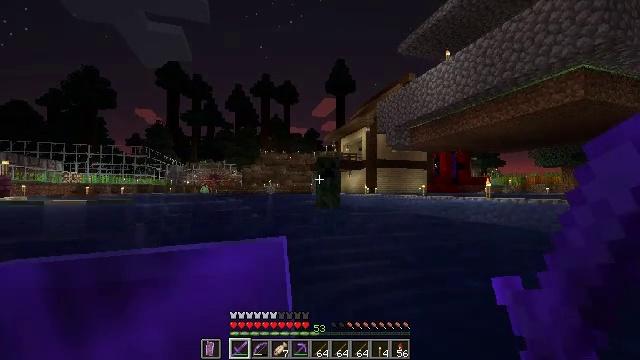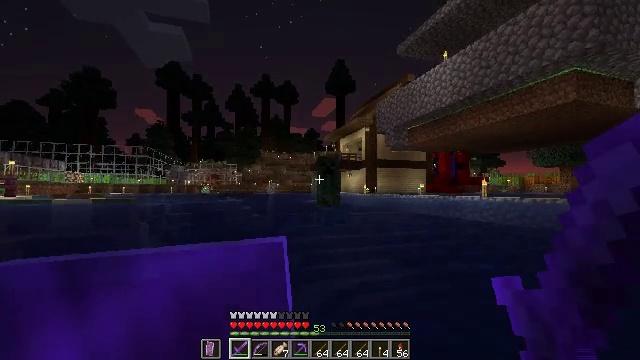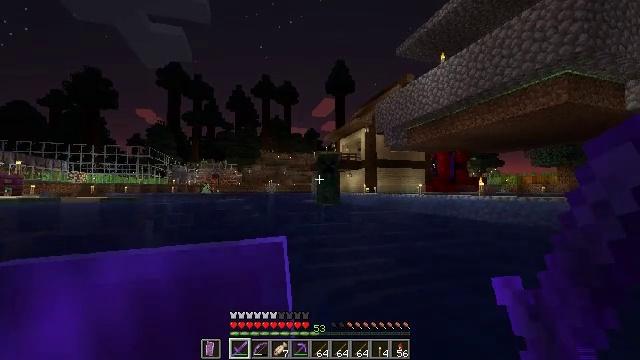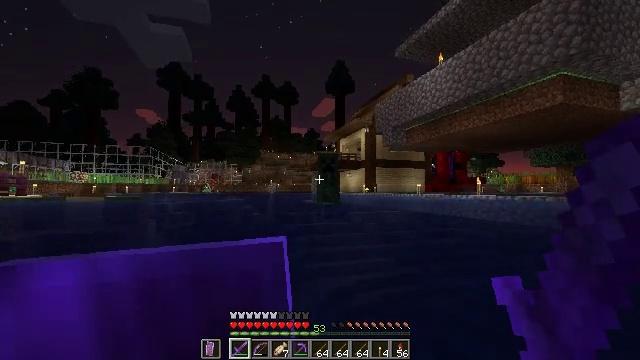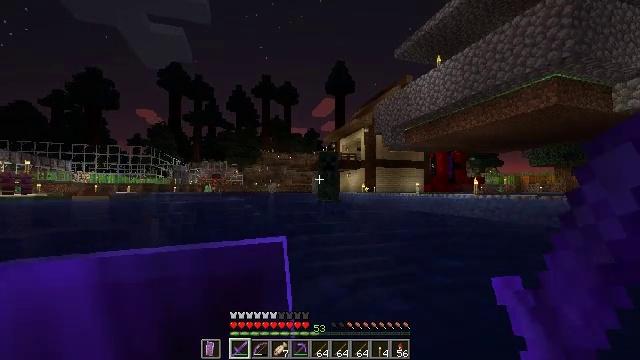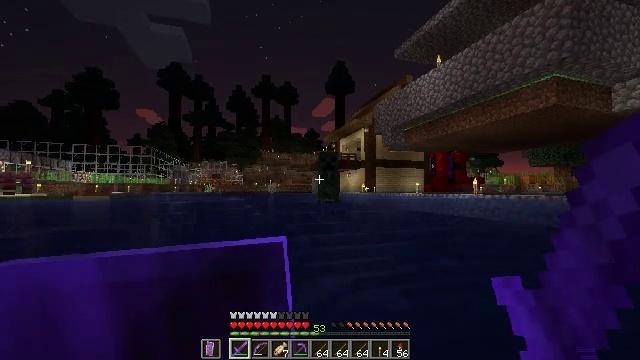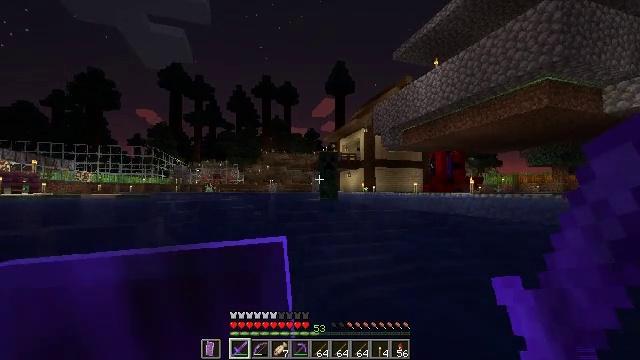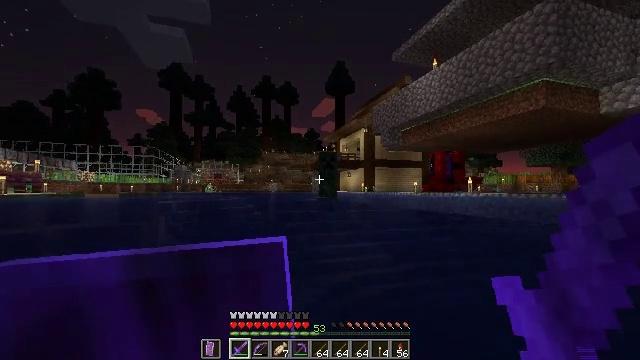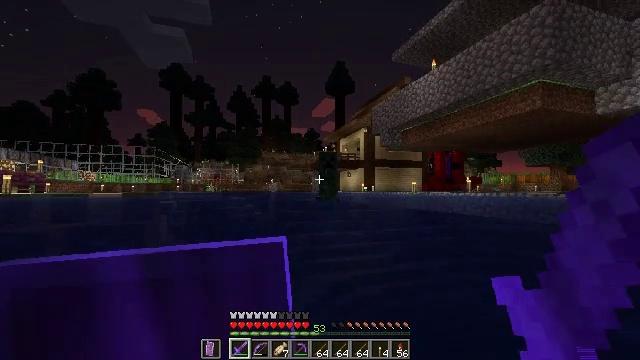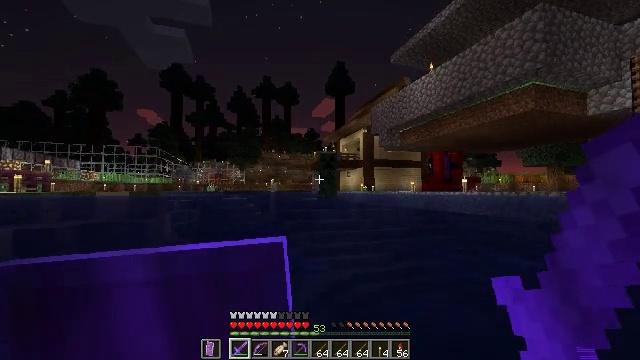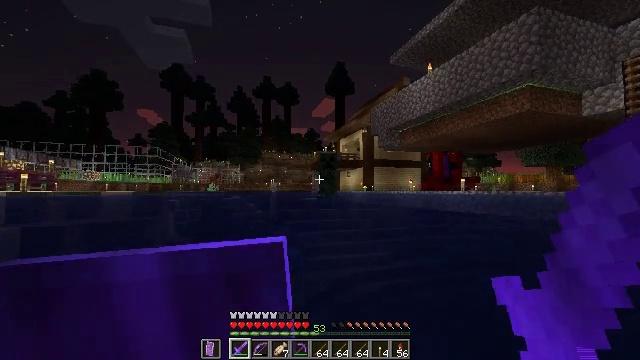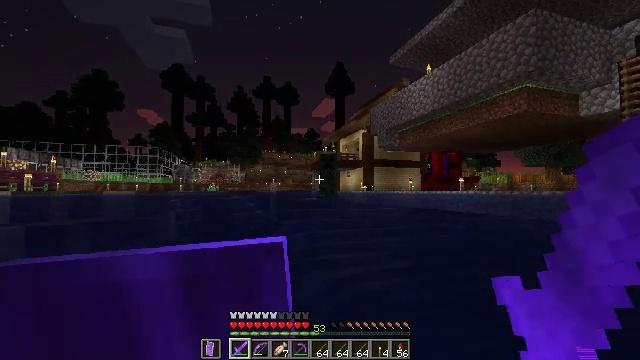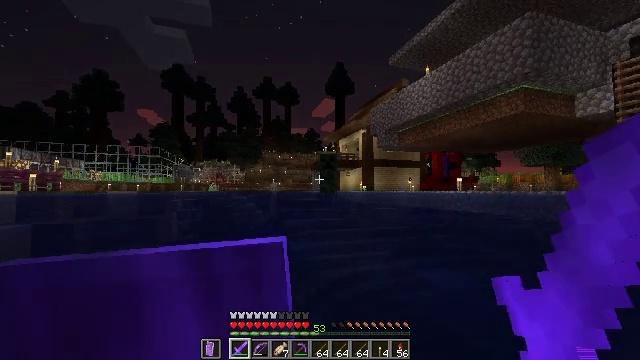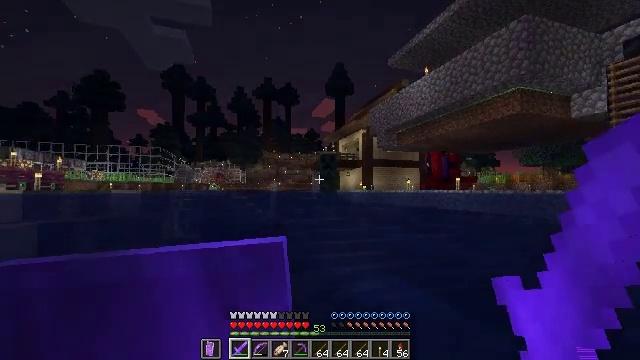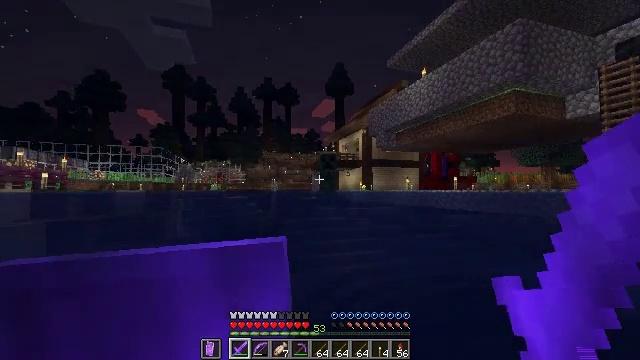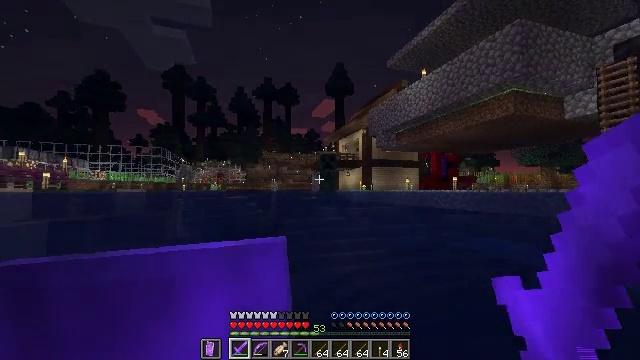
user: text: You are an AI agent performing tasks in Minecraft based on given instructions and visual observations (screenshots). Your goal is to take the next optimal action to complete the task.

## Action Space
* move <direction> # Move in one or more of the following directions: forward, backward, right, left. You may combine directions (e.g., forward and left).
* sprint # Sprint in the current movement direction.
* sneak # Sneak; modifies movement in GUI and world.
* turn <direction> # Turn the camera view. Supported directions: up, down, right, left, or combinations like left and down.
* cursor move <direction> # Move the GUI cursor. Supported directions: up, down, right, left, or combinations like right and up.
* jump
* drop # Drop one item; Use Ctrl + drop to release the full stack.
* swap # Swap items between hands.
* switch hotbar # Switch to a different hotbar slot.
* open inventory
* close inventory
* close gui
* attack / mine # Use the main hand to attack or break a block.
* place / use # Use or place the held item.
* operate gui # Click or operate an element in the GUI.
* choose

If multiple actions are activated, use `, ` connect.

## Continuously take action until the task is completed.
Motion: motion action
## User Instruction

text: Defeat the creeper.
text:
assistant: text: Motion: move back
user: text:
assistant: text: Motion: move back
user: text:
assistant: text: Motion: move back
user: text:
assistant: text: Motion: move back
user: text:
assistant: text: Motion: move back
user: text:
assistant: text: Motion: move back
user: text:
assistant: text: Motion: move back
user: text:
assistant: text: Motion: move back
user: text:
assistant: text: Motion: move back
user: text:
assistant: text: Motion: move back
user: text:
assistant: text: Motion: move back
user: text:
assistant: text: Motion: move back
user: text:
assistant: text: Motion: move back
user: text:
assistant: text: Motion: move back
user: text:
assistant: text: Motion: move back
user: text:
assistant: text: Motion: move back
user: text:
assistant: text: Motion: move back
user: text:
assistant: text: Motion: move back
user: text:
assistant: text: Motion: move back
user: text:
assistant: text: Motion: move back
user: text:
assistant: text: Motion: move back
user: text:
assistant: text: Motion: move back
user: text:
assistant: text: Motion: move back
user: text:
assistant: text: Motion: move back
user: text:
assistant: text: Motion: move back
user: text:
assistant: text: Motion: no_op
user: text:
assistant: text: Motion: sprint
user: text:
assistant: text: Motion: move forward, sprint
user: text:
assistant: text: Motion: move forward, sprint
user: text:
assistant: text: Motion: move forward, sprint